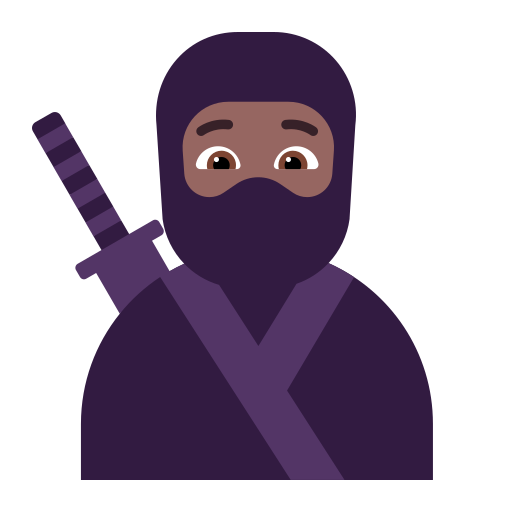
ninja flat  dark